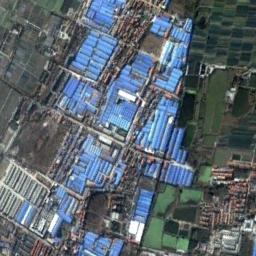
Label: industrial_area